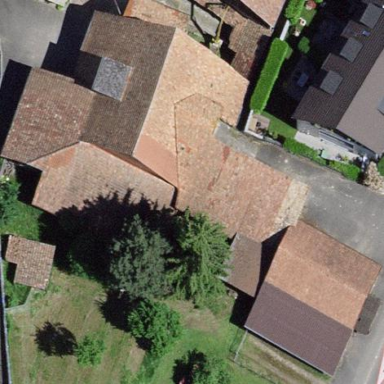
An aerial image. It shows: Farm building.